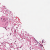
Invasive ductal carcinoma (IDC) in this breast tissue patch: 0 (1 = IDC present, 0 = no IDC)